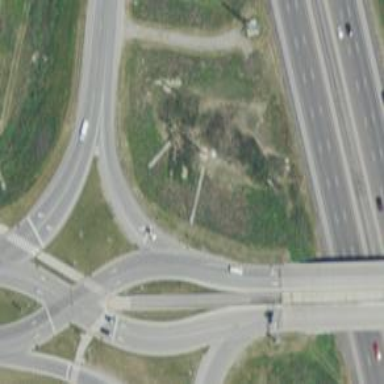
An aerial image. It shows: Motorway link at Diverging Diamond Interchange (DDI).